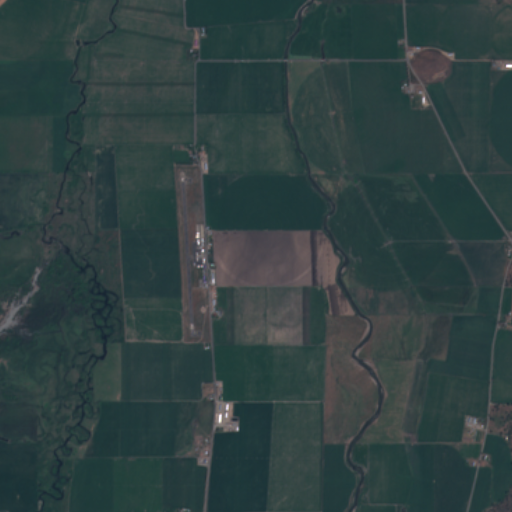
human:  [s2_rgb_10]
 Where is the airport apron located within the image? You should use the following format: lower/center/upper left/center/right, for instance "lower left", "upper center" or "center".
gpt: The airport apron is located in the center of the image.
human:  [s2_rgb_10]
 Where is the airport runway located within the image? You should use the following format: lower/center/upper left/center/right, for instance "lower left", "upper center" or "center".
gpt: The airport runway is located in the center of the image.
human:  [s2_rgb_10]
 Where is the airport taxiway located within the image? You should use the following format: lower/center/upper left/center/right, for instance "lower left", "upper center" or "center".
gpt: The airport taxiway is located in the center of the image.
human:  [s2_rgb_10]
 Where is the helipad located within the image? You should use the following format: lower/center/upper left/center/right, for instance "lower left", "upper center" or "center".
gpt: The helipad is located in the center of the image.
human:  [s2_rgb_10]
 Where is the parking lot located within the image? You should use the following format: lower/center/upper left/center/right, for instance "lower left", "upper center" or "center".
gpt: The parking lot is located in the center of the image.
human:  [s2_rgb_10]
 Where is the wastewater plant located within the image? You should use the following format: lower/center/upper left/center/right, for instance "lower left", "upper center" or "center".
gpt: The wastewater plant is located in the lower center of the image.
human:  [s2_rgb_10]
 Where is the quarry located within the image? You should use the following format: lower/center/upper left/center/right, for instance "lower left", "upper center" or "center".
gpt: There is no quarry in the image.